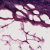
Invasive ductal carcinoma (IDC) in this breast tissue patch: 0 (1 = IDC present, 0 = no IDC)